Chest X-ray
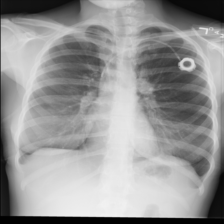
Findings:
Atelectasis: negative
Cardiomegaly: negative
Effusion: negative
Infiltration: negative
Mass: negative
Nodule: negative
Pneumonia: negative
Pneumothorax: negative
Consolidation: negative
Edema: negative
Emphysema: negative
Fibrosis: negative
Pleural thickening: negative
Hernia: negative